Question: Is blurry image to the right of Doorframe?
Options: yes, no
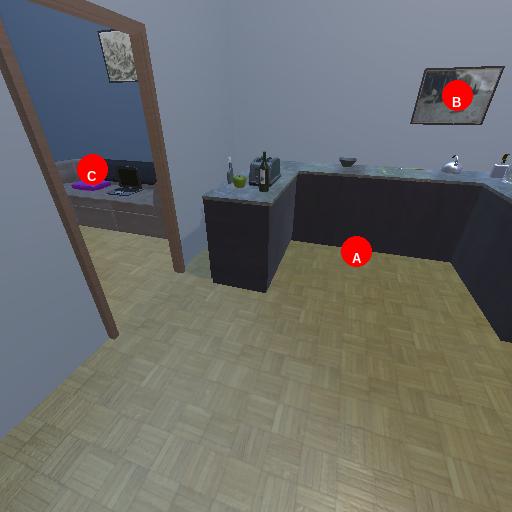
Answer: yes